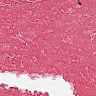
Metastatic tissue present: no